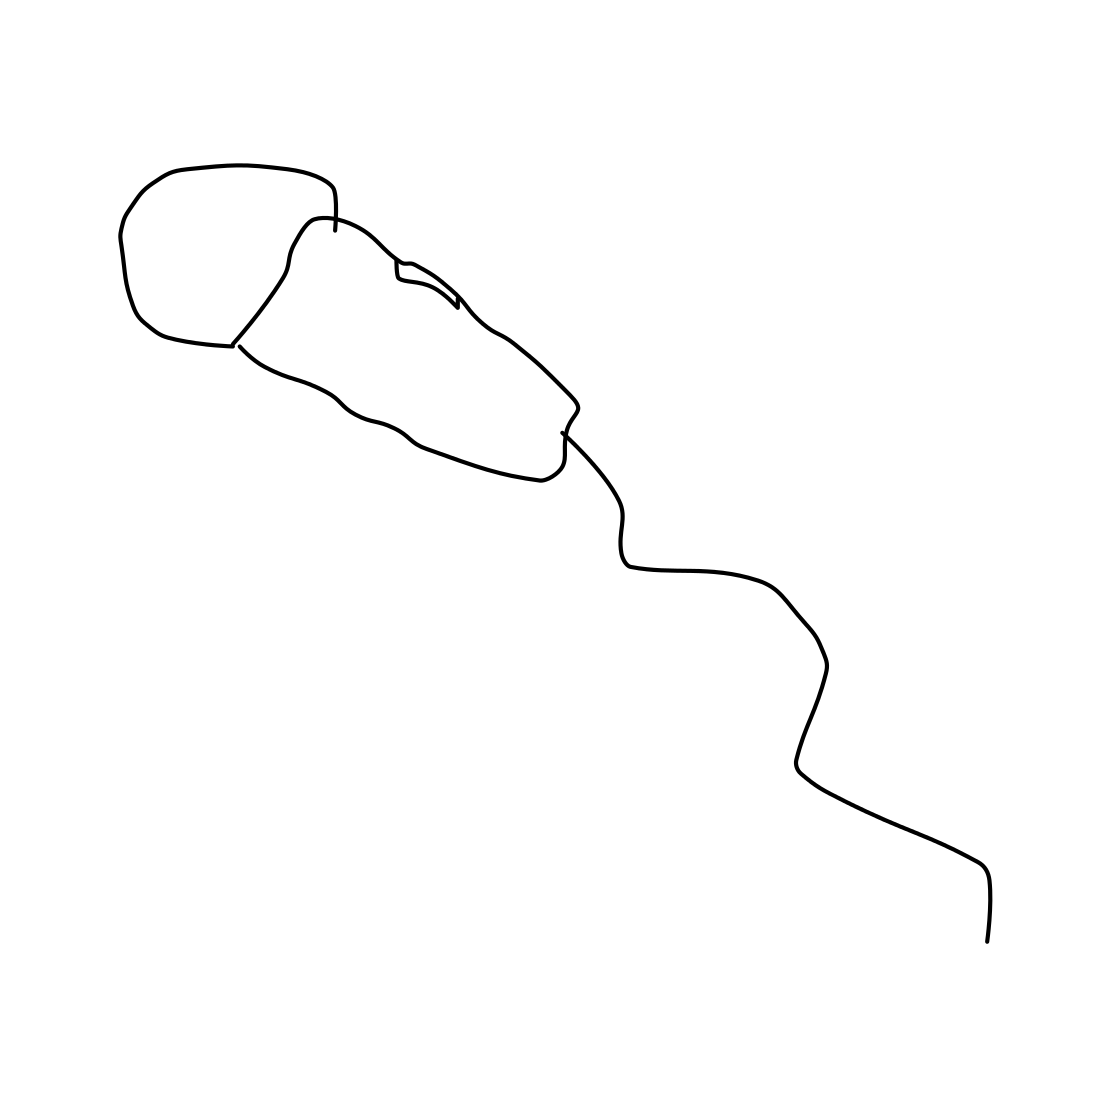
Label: microphone